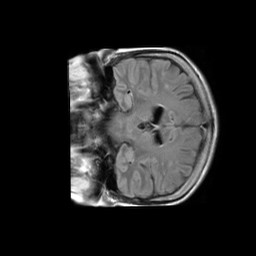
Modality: FLAIR
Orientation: coronal
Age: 63
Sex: female
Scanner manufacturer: philips
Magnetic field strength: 1.5 T
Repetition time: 11 s
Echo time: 0.14 s